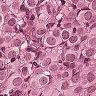
Metastatic tissue present: yes